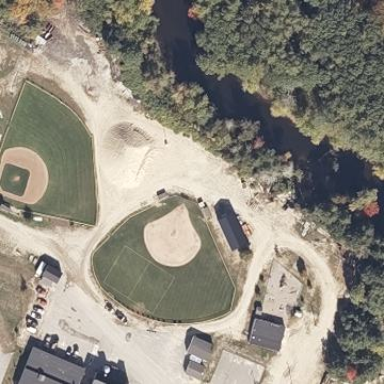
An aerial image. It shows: Baseball pitch for leisure and sports activities.